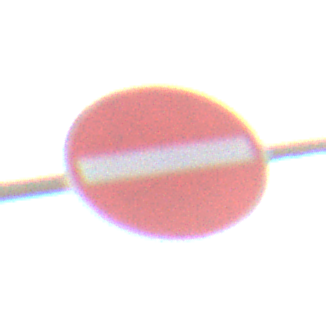
Verkehrszeichen: VerbotDerEinfahrt
Umgebung: Outdoor, Suburban
Tageszeit: MorningAfternoon
Wetter: PartlyCloudy
Licht: Natural
Jahreszeit: NotSpecified
Kontrast: HighContrast